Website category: sports
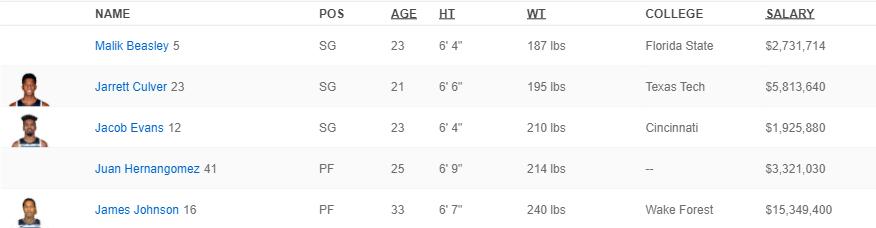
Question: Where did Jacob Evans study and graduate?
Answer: Cincinnati

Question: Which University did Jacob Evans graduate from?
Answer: Cincinnati

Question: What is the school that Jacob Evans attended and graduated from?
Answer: Cincinnati

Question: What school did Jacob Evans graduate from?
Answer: Cincinnati

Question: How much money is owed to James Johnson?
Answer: $15,349,400

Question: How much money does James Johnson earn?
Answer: $15,349,400

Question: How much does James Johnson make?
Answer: $15,349,400

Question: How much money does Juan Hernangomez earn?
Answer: $3,321,030

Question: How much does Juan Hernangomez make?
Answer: $3,321,030

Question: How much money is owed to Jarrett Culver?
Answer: $5,813,640

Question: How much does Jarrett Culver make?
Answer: $5,813,640

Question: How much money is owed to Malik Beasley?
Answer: $2,731,714

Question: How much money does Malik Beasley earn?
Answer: $2,731,714

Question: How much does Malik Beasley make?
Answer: $2,731,714

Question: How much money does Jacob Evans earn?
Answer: $1,925,880

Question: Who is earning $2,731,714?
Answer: Malik Beasley

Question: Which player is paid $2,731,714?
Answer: Malik Beasley

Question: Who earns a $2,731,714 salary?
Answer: Malik Beasley

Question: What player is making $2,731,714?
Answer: Malik Beasley

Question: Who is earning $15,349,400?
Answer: James Johnson

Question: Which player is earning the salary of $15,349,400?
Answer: James Johnson

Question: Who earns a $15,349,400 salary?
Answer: James Johnson

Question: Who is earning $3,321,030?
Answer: Juan Hernangomez

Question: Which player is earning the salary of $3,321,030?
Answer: Juan Hernangomez

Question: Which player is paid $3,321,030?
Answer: Juan Hernangomez

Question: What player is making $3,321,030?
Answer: Juan Hernangomez

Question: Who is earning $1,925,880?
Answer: Jacob Evans

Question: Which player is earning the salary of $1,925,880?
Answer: Jacob Evans

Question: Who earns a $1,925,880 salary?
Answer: Jacob Evans

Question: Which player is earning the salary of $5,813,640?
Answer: Jarrett Culver

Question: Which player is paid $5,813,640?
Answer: Jarrett Culver

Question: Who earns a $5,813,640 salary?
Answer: Jarrett Culver

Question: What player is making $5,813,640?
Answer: Jarrett Culver

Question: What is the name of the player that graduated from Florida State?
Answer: Malik Beasley

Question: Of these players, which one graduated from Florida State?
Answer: Malik Beasley

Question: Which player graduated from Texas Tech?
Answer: Jarrett Culver

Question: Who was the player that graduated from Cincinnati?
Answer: Jacob Evans

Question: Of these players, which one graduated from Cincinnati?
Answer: Jacob Evans

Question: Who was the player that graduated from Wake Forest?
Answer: James Johnson

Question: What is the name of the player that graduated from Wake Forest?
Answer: James Johnson

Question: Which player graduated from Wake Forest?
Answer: James Johnson

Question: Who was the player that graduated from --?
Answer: Juan Hernangomez

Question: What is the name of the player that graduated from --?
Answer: Juan Hernangomez

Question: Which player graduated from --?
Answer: Juan Hernangomez

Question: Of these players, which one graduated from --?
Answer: Juan Hernangomez